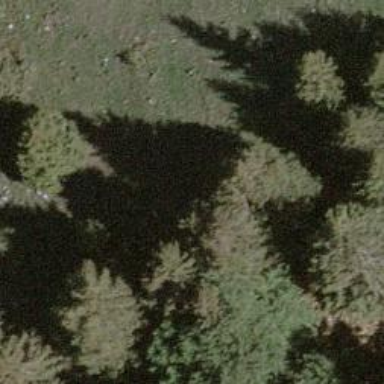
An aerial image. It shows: Single tag "natural: tree."